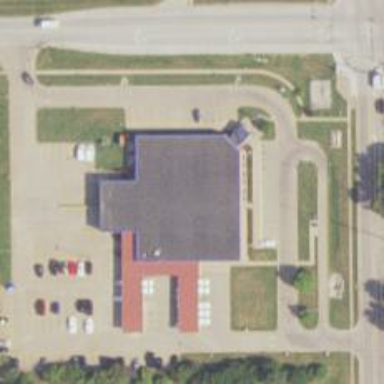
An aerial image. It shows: Post office.